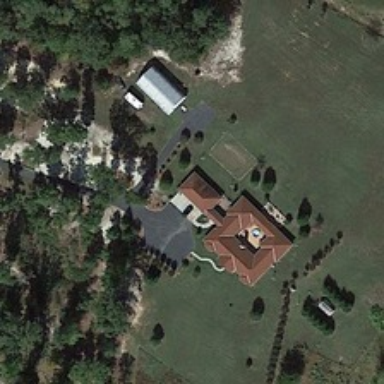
Many green trees and a piece of green meadow are around a building .